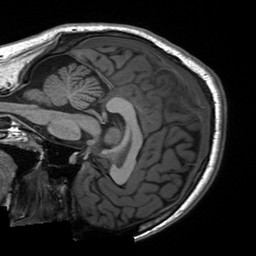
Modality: T1w
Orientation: sagittal
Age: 25
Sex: male
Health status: healthy
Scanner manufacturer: siemens
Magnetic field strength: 3 T
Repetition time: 2 s
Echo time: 0.00203 s